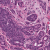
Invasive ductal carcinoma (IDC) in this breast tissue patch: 0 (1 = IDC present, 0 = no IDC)